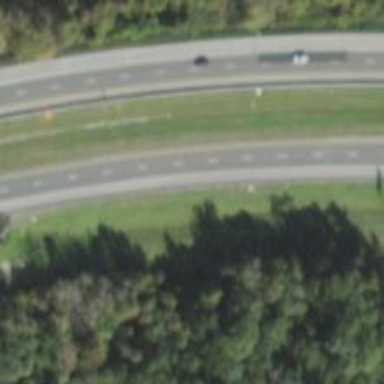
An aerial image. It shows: Asphalt motorway.